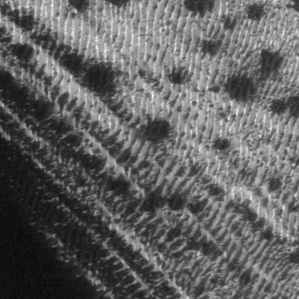
Label: frost